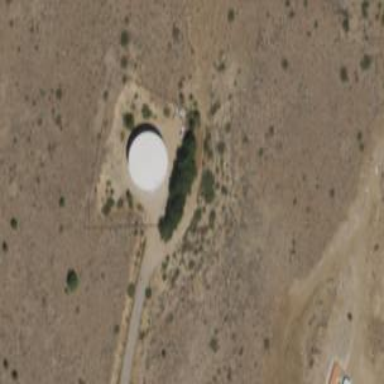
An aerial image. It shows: Storage tank with man-made structure.